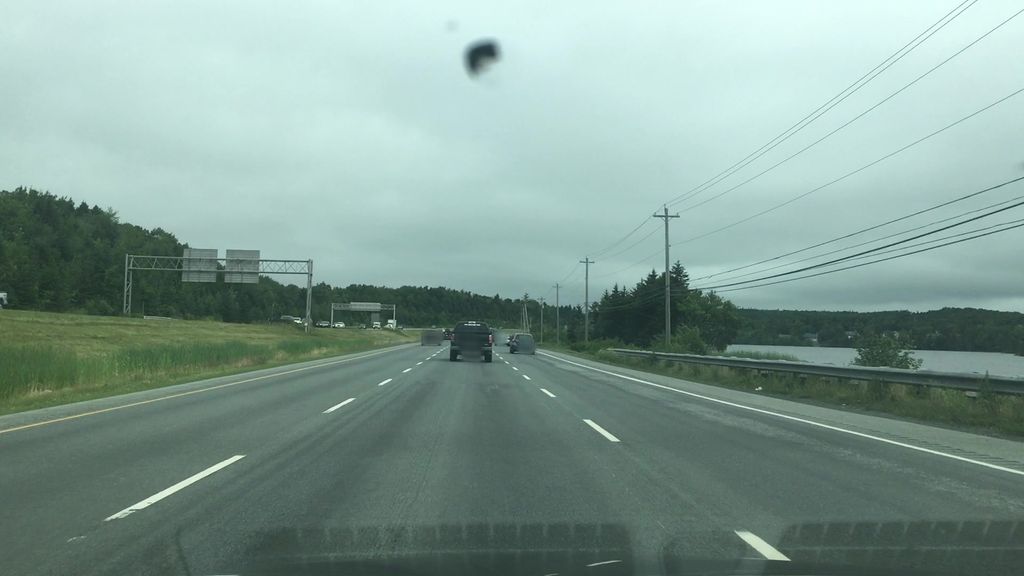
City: halifax